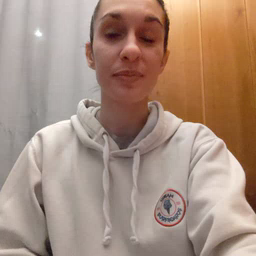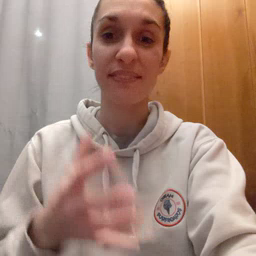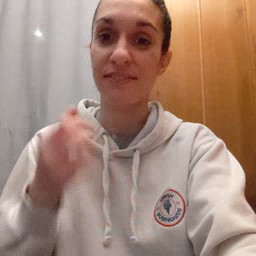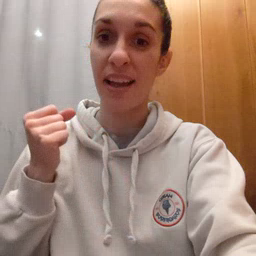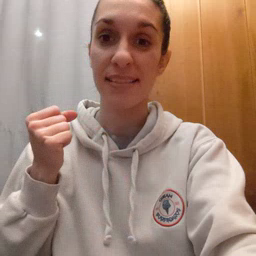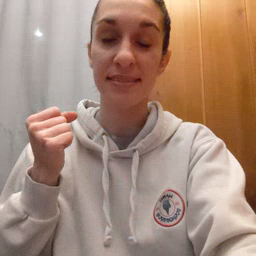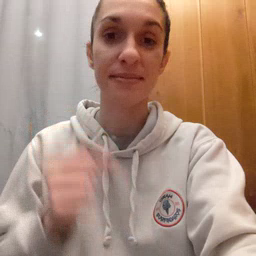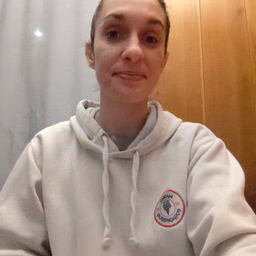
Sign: fast